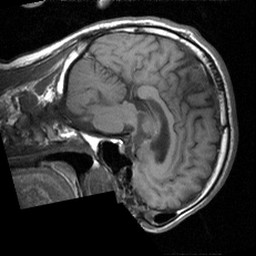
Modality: T1w
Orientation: sagittal
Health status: ill
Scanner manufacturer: siemens
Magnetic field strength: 1.5 T
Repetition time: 0.336 s
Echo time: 0.014 s